Question: I am trying to post a link on facebook with the native android sharing function. I found out that i can't set the message for the link. But now i want to set the title, message and the url.

I want to set the items in the red square. I already found out I couldnt set the Test, because of the user policies.
Some code:
'''
Intent shareIntent = new Intent();
shareIntent.setAction(Intent.ACTION_SEND);
shareIntent.putExtra(Intent.EXTRA_TITLE, title);
shareIntent.putExtra(Intent.EXTRA_TEXT, title + "
" + contentLink);
shareIntent.setType("text/plain");
return shareIntent;
'''
This is the code I have at this moment, but this doesnt set the items in the red square.
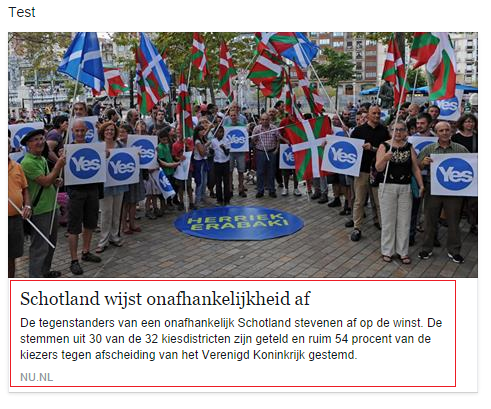
Answer: Using Android Intent Share for Facebook you can't share pre-populated text. This is blocked by facebook itself due to platform policy. Checkout section 2.3 in the below linl
<URL>
You can share a link. Facebook will automatically fetch the link metadata. i.e a image, meta title and meta description.
User images can be shared. Which means you can share images stored on your device. You cannot share images from your app directly without saving them. As a hack, you can save the image on device, share and delete the image (if you don't want image to appear in user's gallery).